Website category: sports
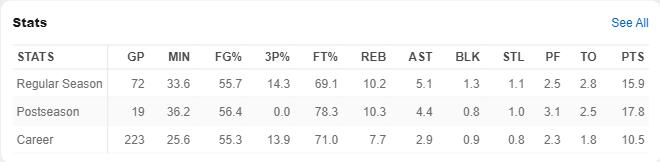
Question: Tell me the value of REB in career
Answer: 7.7

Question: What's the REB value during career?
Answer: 7.7

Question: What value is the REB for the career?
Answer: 7.7

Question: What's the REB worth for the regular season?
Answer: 10.2

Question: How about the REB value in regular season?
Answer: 10.2

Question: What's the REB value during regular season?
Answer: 10.2

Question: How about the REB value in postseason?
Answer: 10.3

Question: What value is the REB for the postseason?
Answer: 10.3

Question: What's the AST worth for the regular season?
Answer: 5.1

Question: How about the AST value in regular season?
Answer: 5.1

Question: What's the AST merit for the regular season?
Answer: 5.1

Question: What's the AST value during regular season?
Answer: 5.1

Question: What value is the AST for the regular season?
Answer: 5.1

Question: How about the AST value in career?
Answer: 2.9

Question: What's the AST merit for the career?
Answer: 2.9

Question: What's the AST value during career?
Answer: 2.9

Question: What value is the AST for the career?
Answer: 2.9

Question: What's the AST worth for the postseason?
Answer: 4.4

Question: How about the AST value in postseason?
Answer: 4.4

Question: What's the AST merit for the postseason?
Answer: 4.4

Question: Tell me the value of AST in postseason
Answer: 4.4

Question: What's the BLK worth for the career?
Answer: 0.9

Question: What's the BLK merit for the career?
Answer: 0.9

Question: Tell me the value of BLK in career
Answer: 0.9

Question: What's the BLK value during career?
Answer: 0.9

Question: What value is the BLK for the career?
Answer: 0.9

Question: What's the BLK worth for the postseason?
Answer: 0.8

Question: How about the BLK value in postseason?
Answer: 0.8

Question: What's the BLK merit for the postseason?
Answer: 0.8

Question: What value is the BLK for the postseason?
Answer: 0.8

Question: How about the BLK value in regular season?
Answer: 1.3

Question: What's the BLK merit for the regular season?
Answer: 1.3

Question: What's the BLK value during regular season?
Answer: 1.3

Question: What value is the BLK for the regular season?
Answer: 1.3

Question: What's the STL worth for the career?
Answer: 0.8

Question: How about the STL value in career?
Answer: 0.8

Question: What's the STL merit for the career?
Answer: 0.8

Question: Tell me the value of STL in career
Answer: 0.8

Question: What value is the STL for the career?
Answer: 0.8

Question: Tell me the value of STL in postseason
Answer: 1.0

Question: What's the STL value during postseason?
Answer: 1.0

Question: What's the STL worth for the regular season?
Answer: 1.1

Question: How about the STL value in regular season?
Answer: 1.1

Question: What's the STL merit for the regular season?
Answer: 1.1

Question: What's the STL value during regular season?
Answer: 1.1

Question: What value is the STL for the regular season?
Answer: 1.1

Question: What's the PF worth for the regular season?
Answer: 2.5

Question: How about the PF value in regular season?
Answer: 2.5

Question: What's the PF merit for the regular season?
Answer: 2.5

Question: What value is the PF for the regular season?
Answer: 2.5

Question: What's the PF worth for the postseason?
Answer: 3.1

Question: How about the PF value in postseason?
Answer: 3.1

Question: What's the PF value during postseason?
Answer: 3.1

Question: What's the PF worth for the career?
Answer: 2.3

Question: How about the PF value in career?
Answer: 2.3

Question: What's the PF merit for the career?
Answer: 2.3

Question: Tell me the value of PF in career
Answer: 2.3

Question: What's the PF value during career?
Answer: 2.3

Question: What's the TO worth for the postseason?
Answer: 2.5

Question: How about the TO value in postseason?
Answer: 2.5

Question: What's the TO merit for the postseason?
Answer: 2.5

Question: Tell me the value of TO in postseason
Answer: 2.5

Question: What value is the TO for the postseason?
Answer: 2.5

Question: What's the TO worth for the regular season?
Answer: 2.8